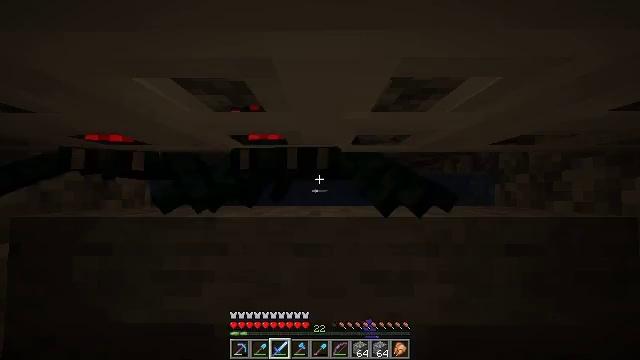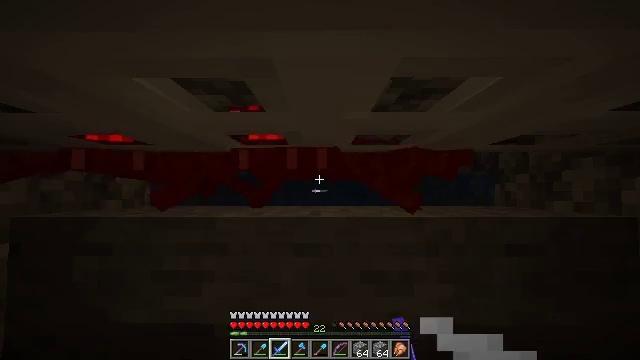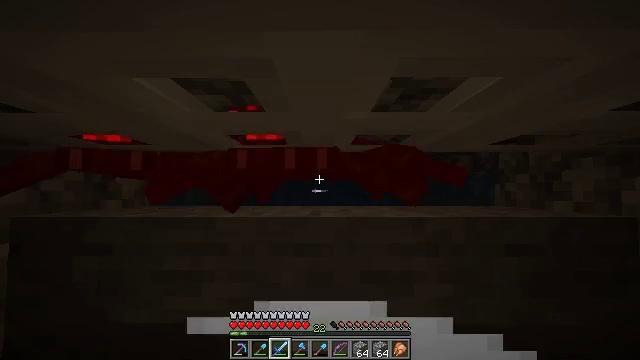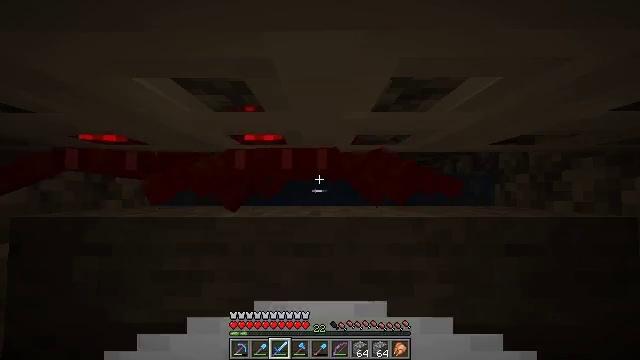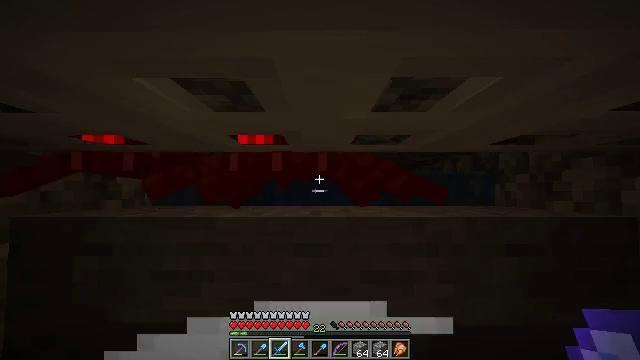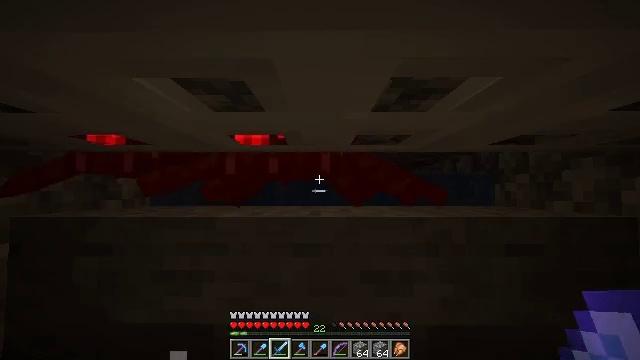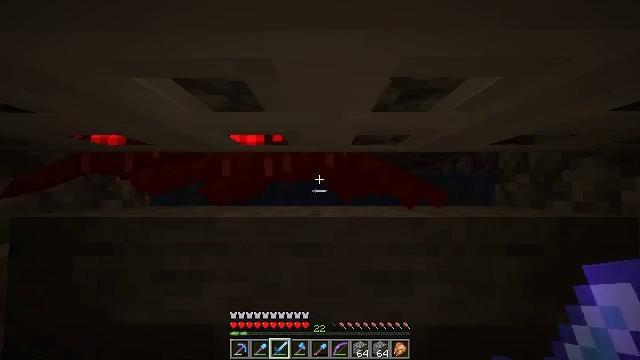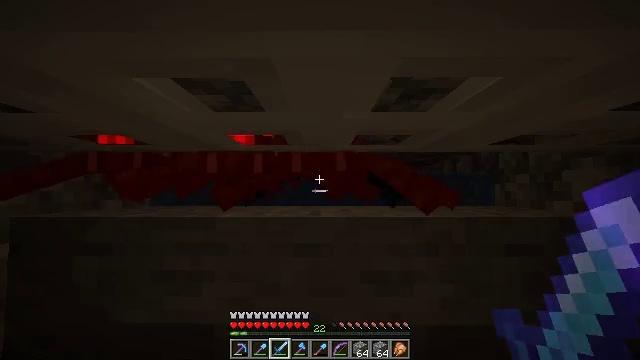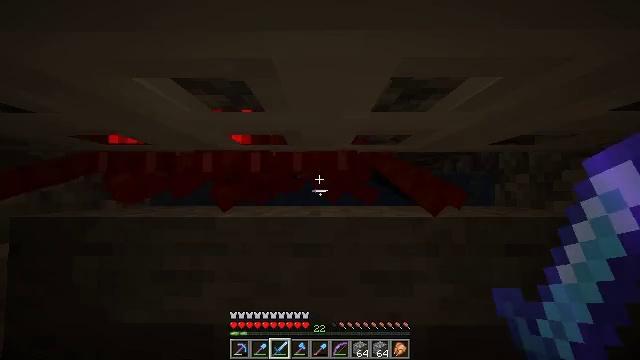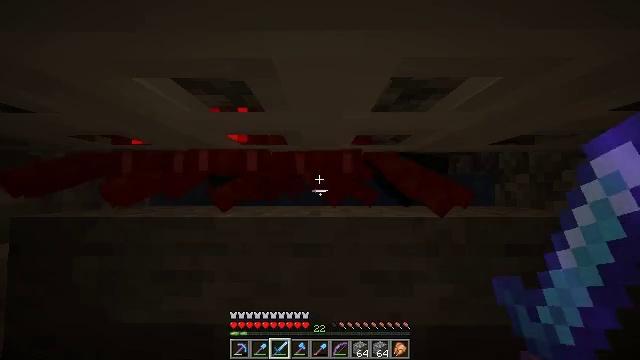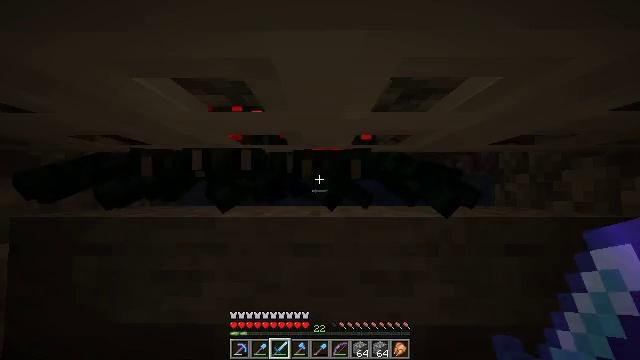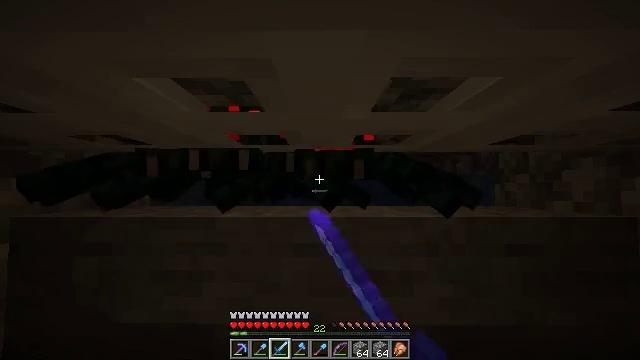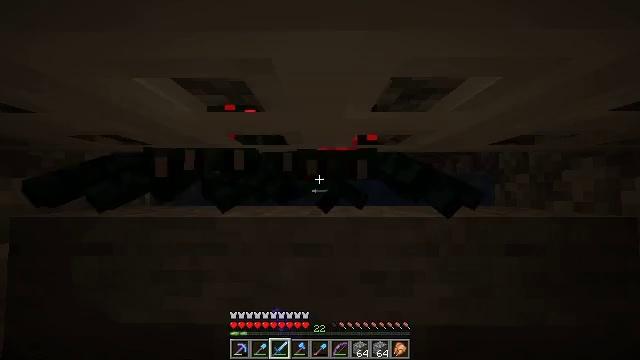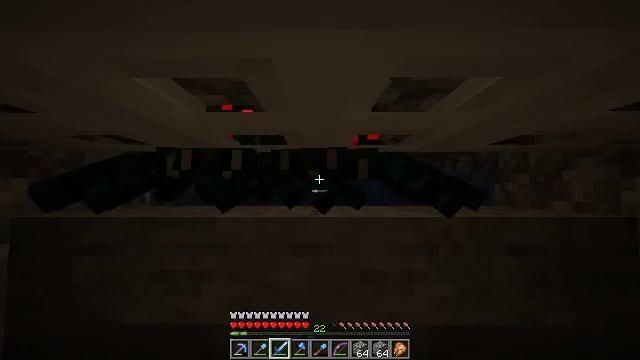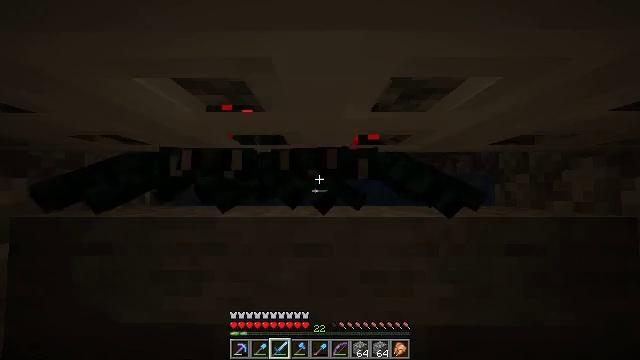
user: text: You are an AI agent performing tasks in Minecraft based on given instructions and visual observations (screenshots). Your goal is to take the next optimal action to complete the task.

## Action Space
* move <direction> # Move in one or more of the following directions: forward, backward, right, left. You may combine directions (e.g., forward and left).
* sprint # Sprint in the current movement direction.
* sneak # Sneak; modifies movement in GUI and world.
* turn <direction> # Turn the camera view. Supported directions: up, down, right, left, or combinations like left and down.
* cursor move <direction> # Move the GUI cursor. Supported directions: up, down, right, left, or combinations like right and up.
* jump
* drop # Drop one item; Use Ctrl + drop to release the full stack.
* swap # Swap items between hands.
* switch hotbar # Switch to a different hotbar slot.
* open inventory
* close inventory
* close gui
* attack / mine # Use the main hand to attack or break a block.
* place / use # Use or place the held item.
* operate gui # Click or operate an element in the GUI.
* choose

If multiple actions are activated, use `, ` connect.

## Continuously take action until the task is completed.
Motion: motion action
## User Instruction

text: Kill the cave spider.
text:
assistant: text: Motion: no_op
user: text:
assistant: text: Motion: no_op
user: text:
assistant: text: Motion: no_op
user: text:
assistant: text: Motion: no_op
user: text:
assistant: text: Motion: no_op
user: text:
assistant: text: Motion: no_op
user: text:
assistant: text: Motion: no_op
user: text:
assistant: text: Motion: no_op
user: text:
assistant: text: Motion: no_op
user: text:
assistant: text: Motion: attack / mine
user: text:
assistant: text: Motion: attack / mine
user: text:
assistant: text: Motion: attack / mine
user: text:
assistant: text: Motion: attack / mine
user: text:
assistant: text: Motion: attack / mine
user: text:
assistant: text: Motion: attack / mine